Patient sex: M
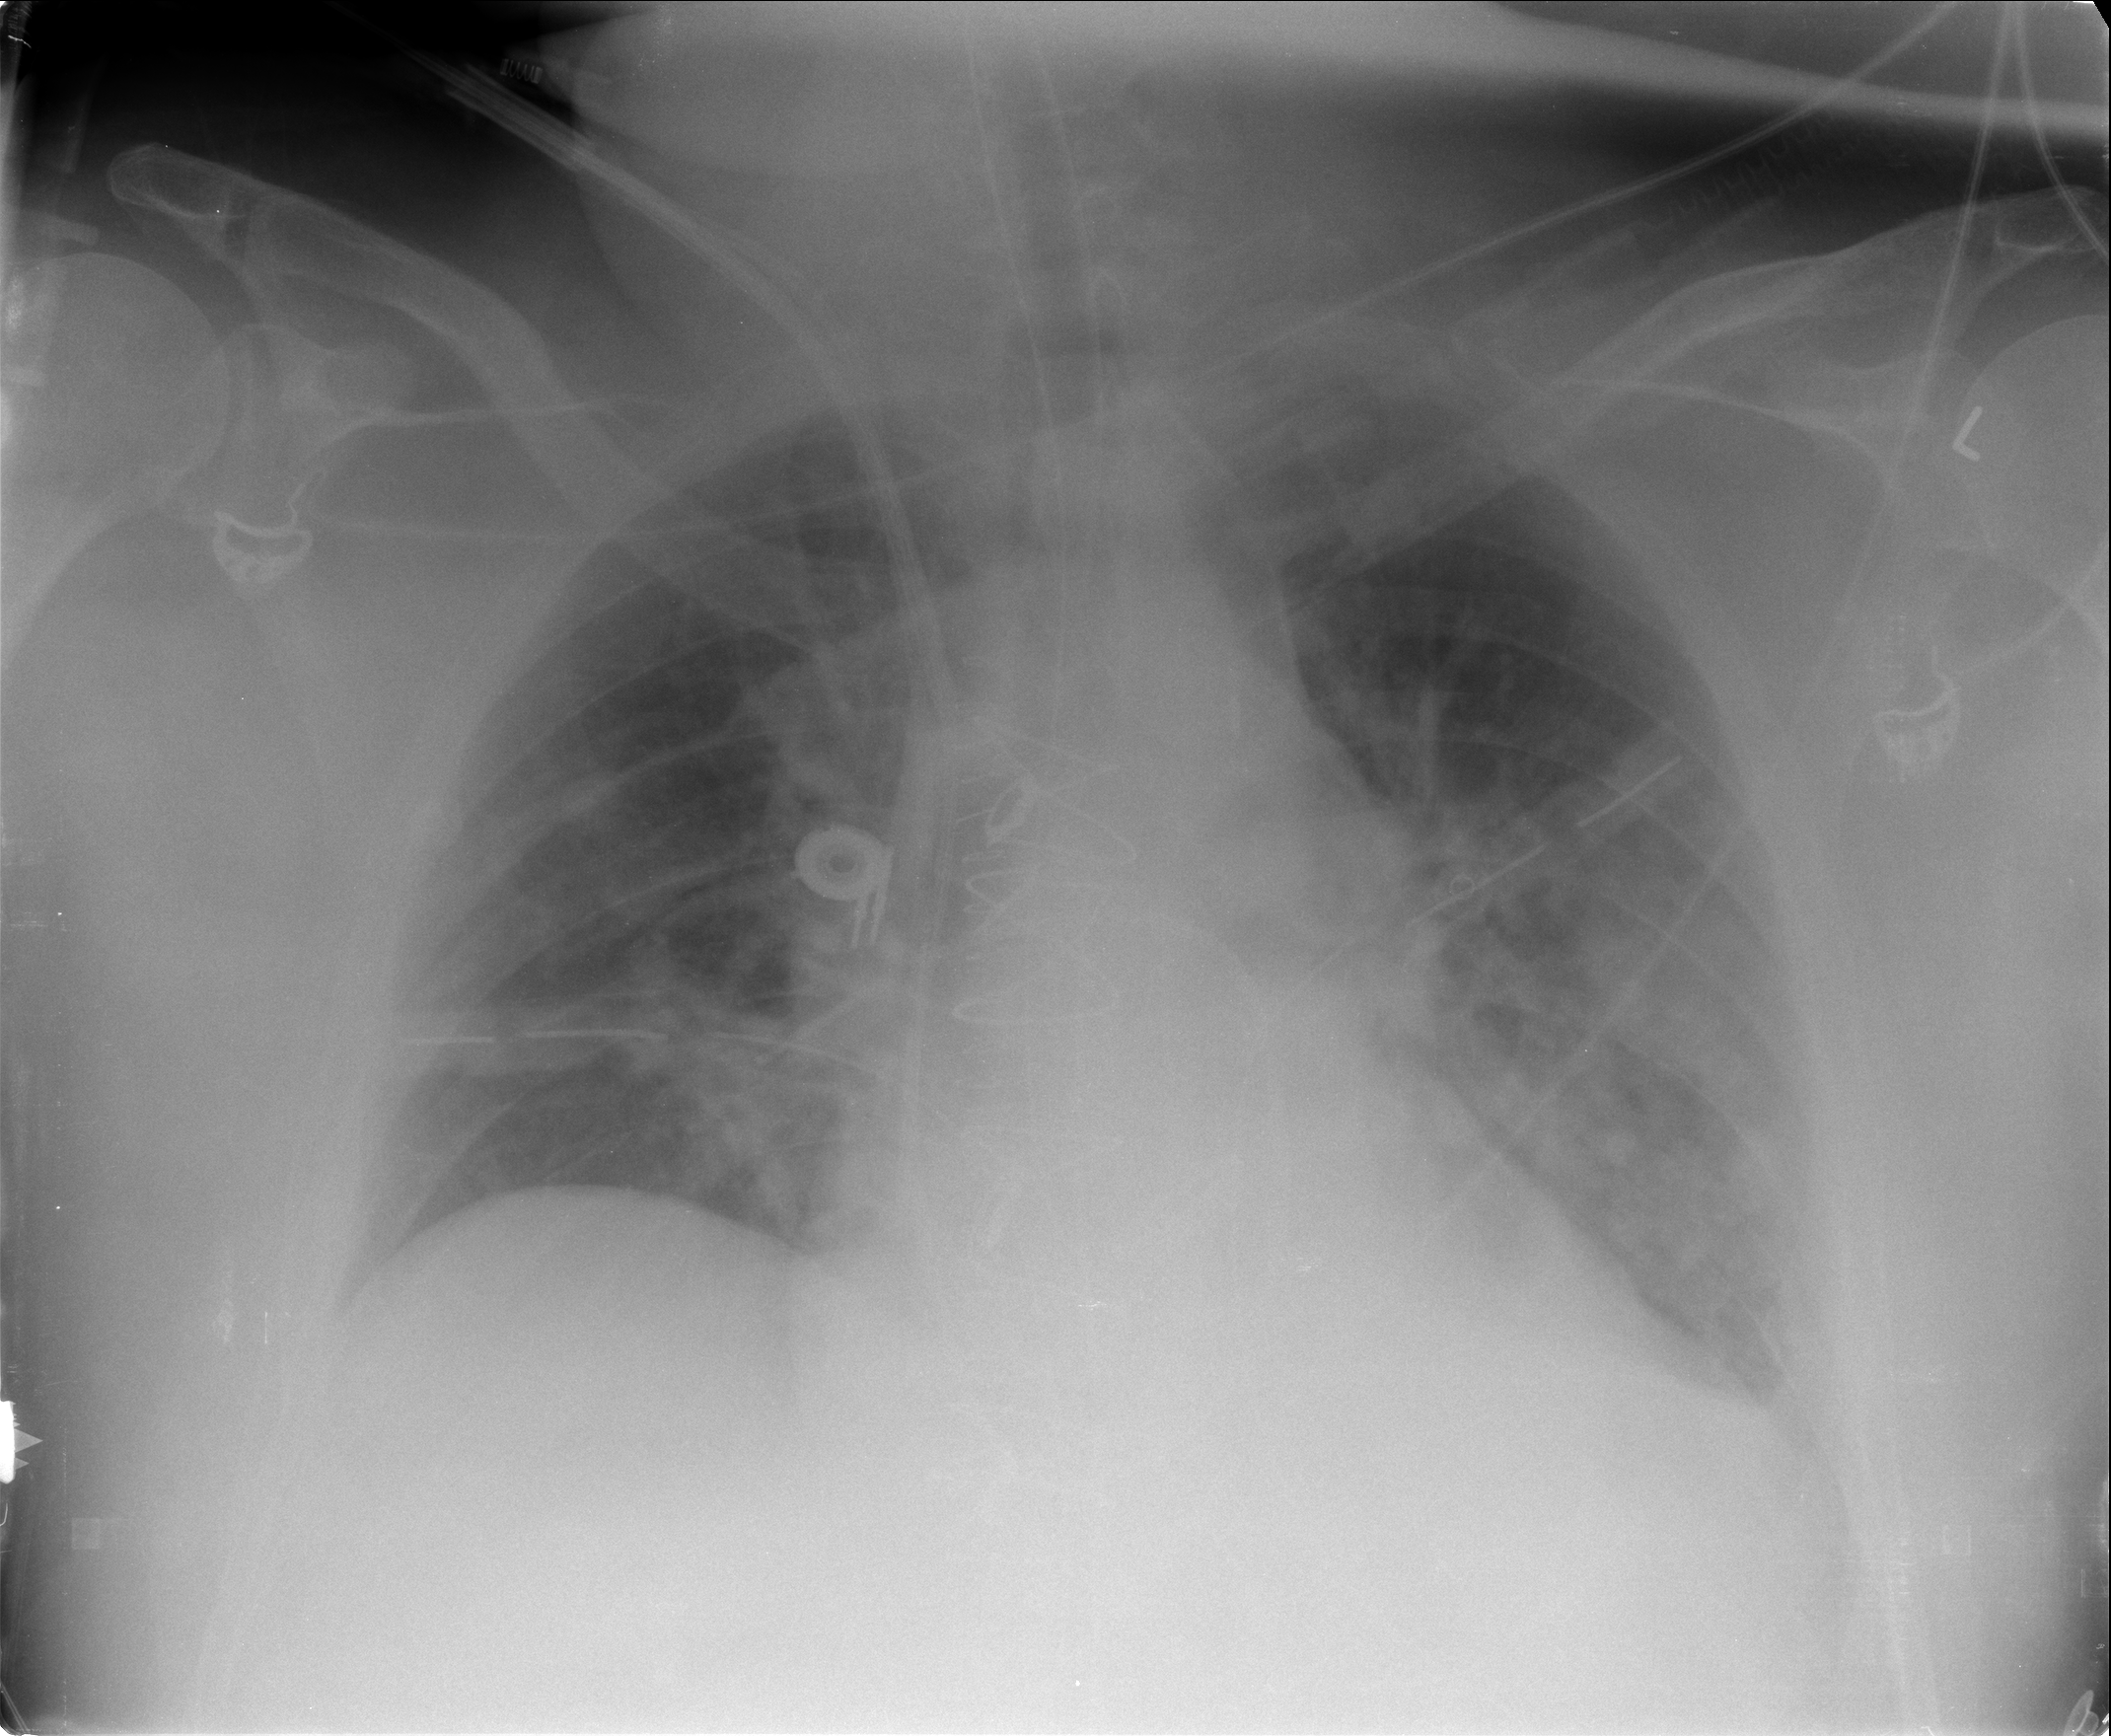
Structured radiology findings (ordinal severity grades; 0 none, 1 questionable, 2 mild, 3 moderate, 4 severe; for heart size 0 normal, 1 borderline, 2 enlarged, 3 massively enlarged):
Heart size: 2
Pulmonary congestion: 3
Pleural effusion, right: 0
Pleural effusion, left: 0
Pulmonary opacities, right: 2
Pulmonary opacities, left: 3
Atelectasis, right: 2
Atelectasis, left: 2